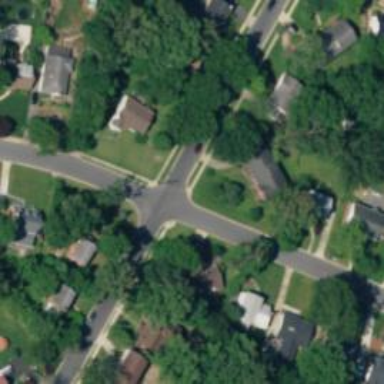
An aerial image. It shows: Unmarked crossing on the road.